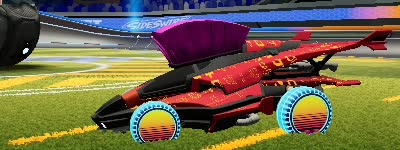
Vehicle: aftershock